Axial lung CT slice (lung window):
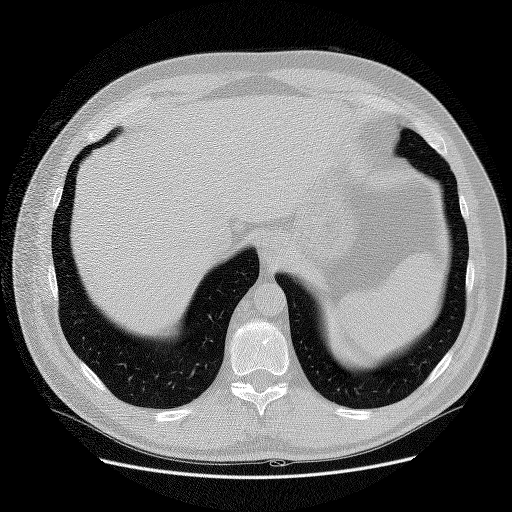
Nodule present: no